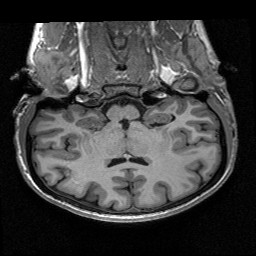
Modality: T1w
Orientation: sagittal
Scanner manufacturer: siemens
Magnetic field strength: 3 T
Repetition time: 2.53 s
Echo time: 0.00267 s